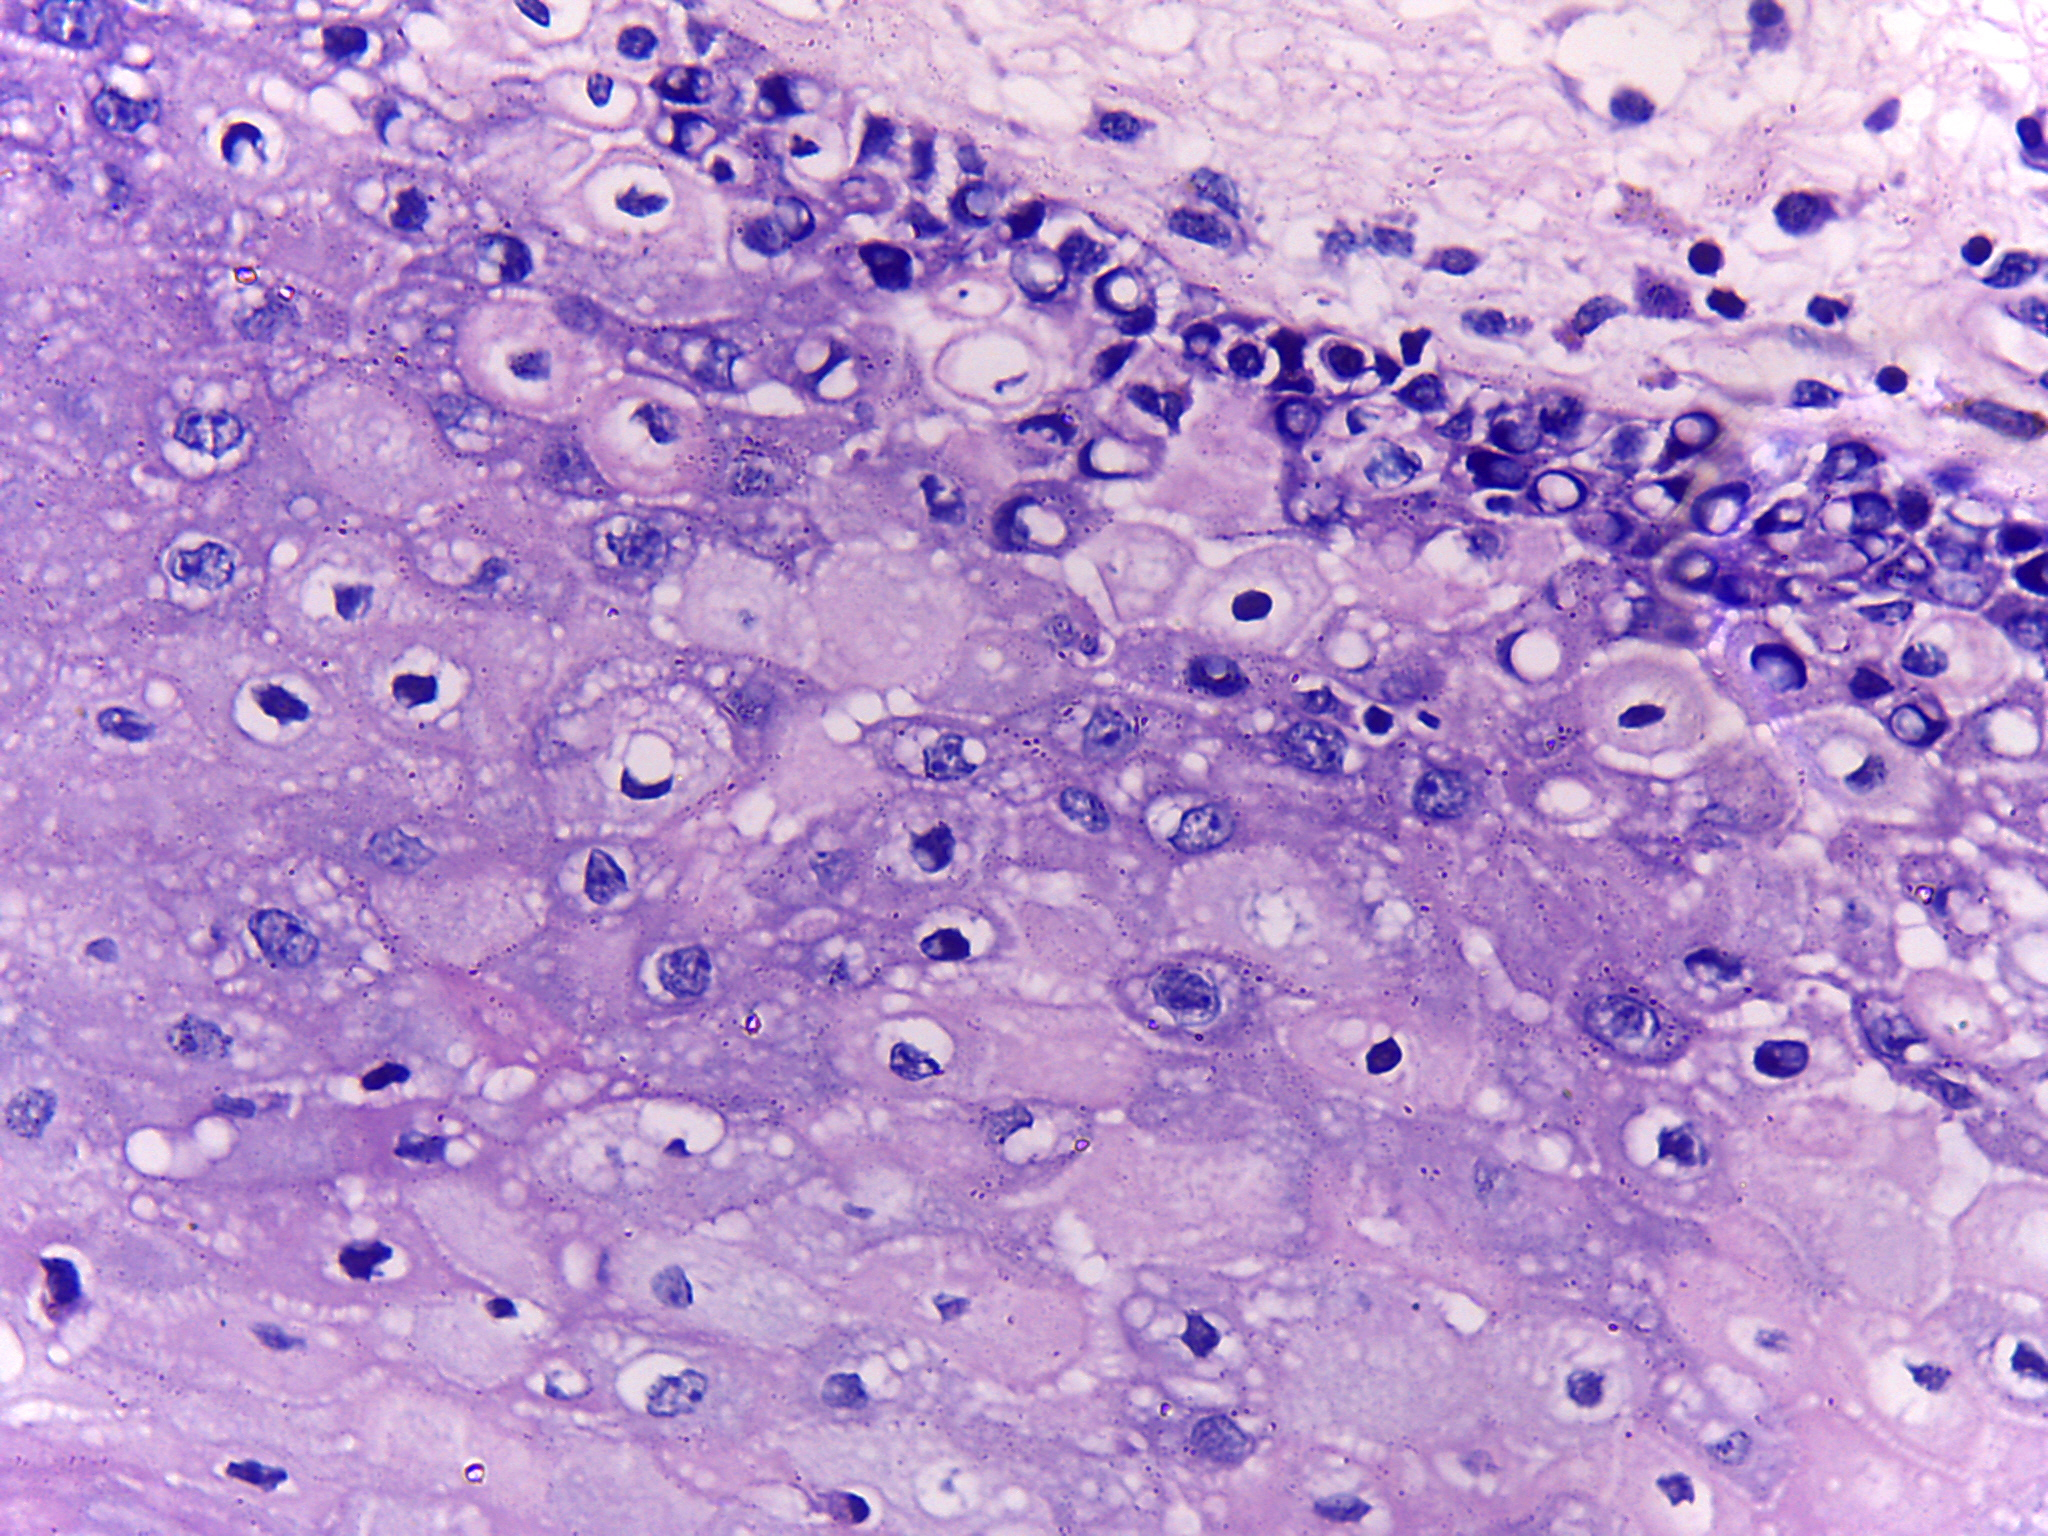
Diagnosis: OSCC